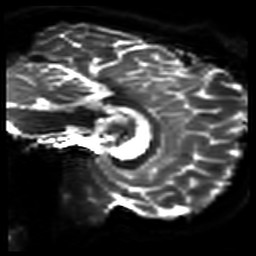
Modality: DWI
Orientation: sagittal
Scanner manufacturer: philips
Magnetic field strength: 7 T
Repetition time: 9.612 s
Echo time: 0.073 s